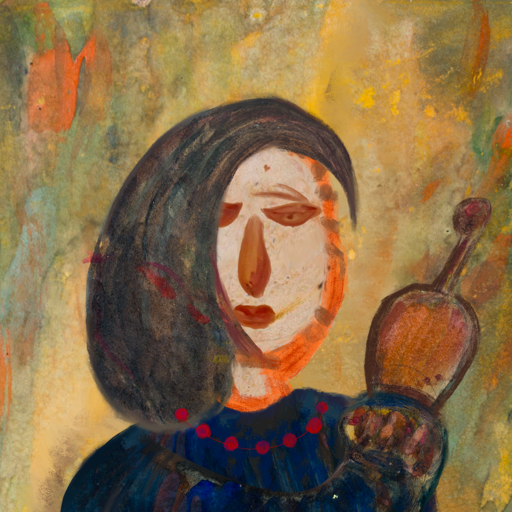
Background: Comrade, Head And Neck Front: Rupkatha, Face Front: Pious_Lady, Bust: Pipe, Hair Front: Gypsy_Mother, Head Accessory: Blank, Second Necklace: Blank, Necklace: Irani_3, Baby: Blank